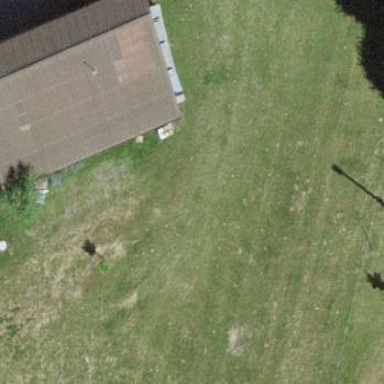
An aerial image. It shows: Barn.